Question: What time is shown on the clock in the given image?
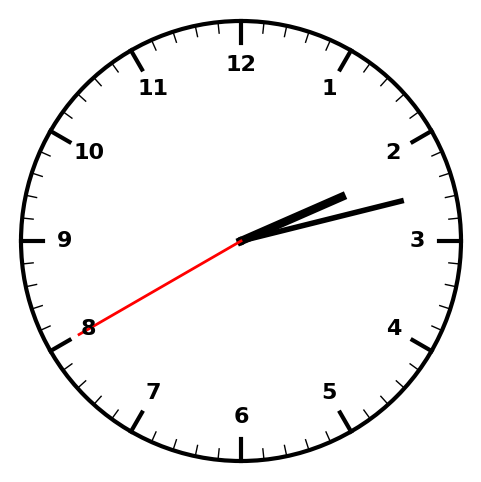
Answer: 02:12:40